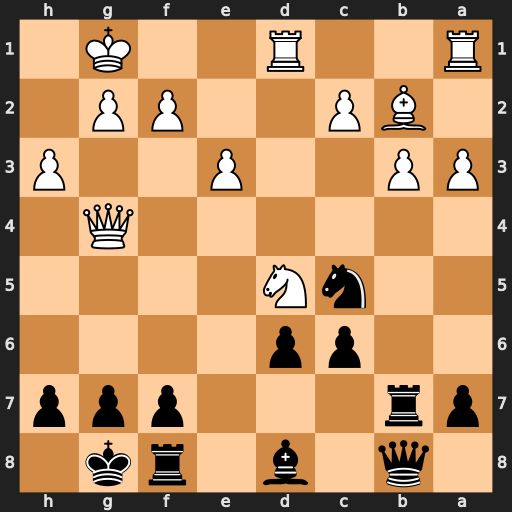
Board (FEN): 1q1b1rk1/pr3ppp/2pp4/2nN4/6Q1/PP2P2P/1BP2PP1/R2R2K1
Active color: b
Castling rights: -
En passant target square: -
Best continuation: f5 Qc4 cxd5